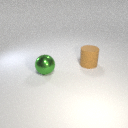
large brown rubber cylinder to the right of large green metal sphere